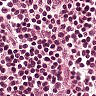
Metastatic tissue present: no